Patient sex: F
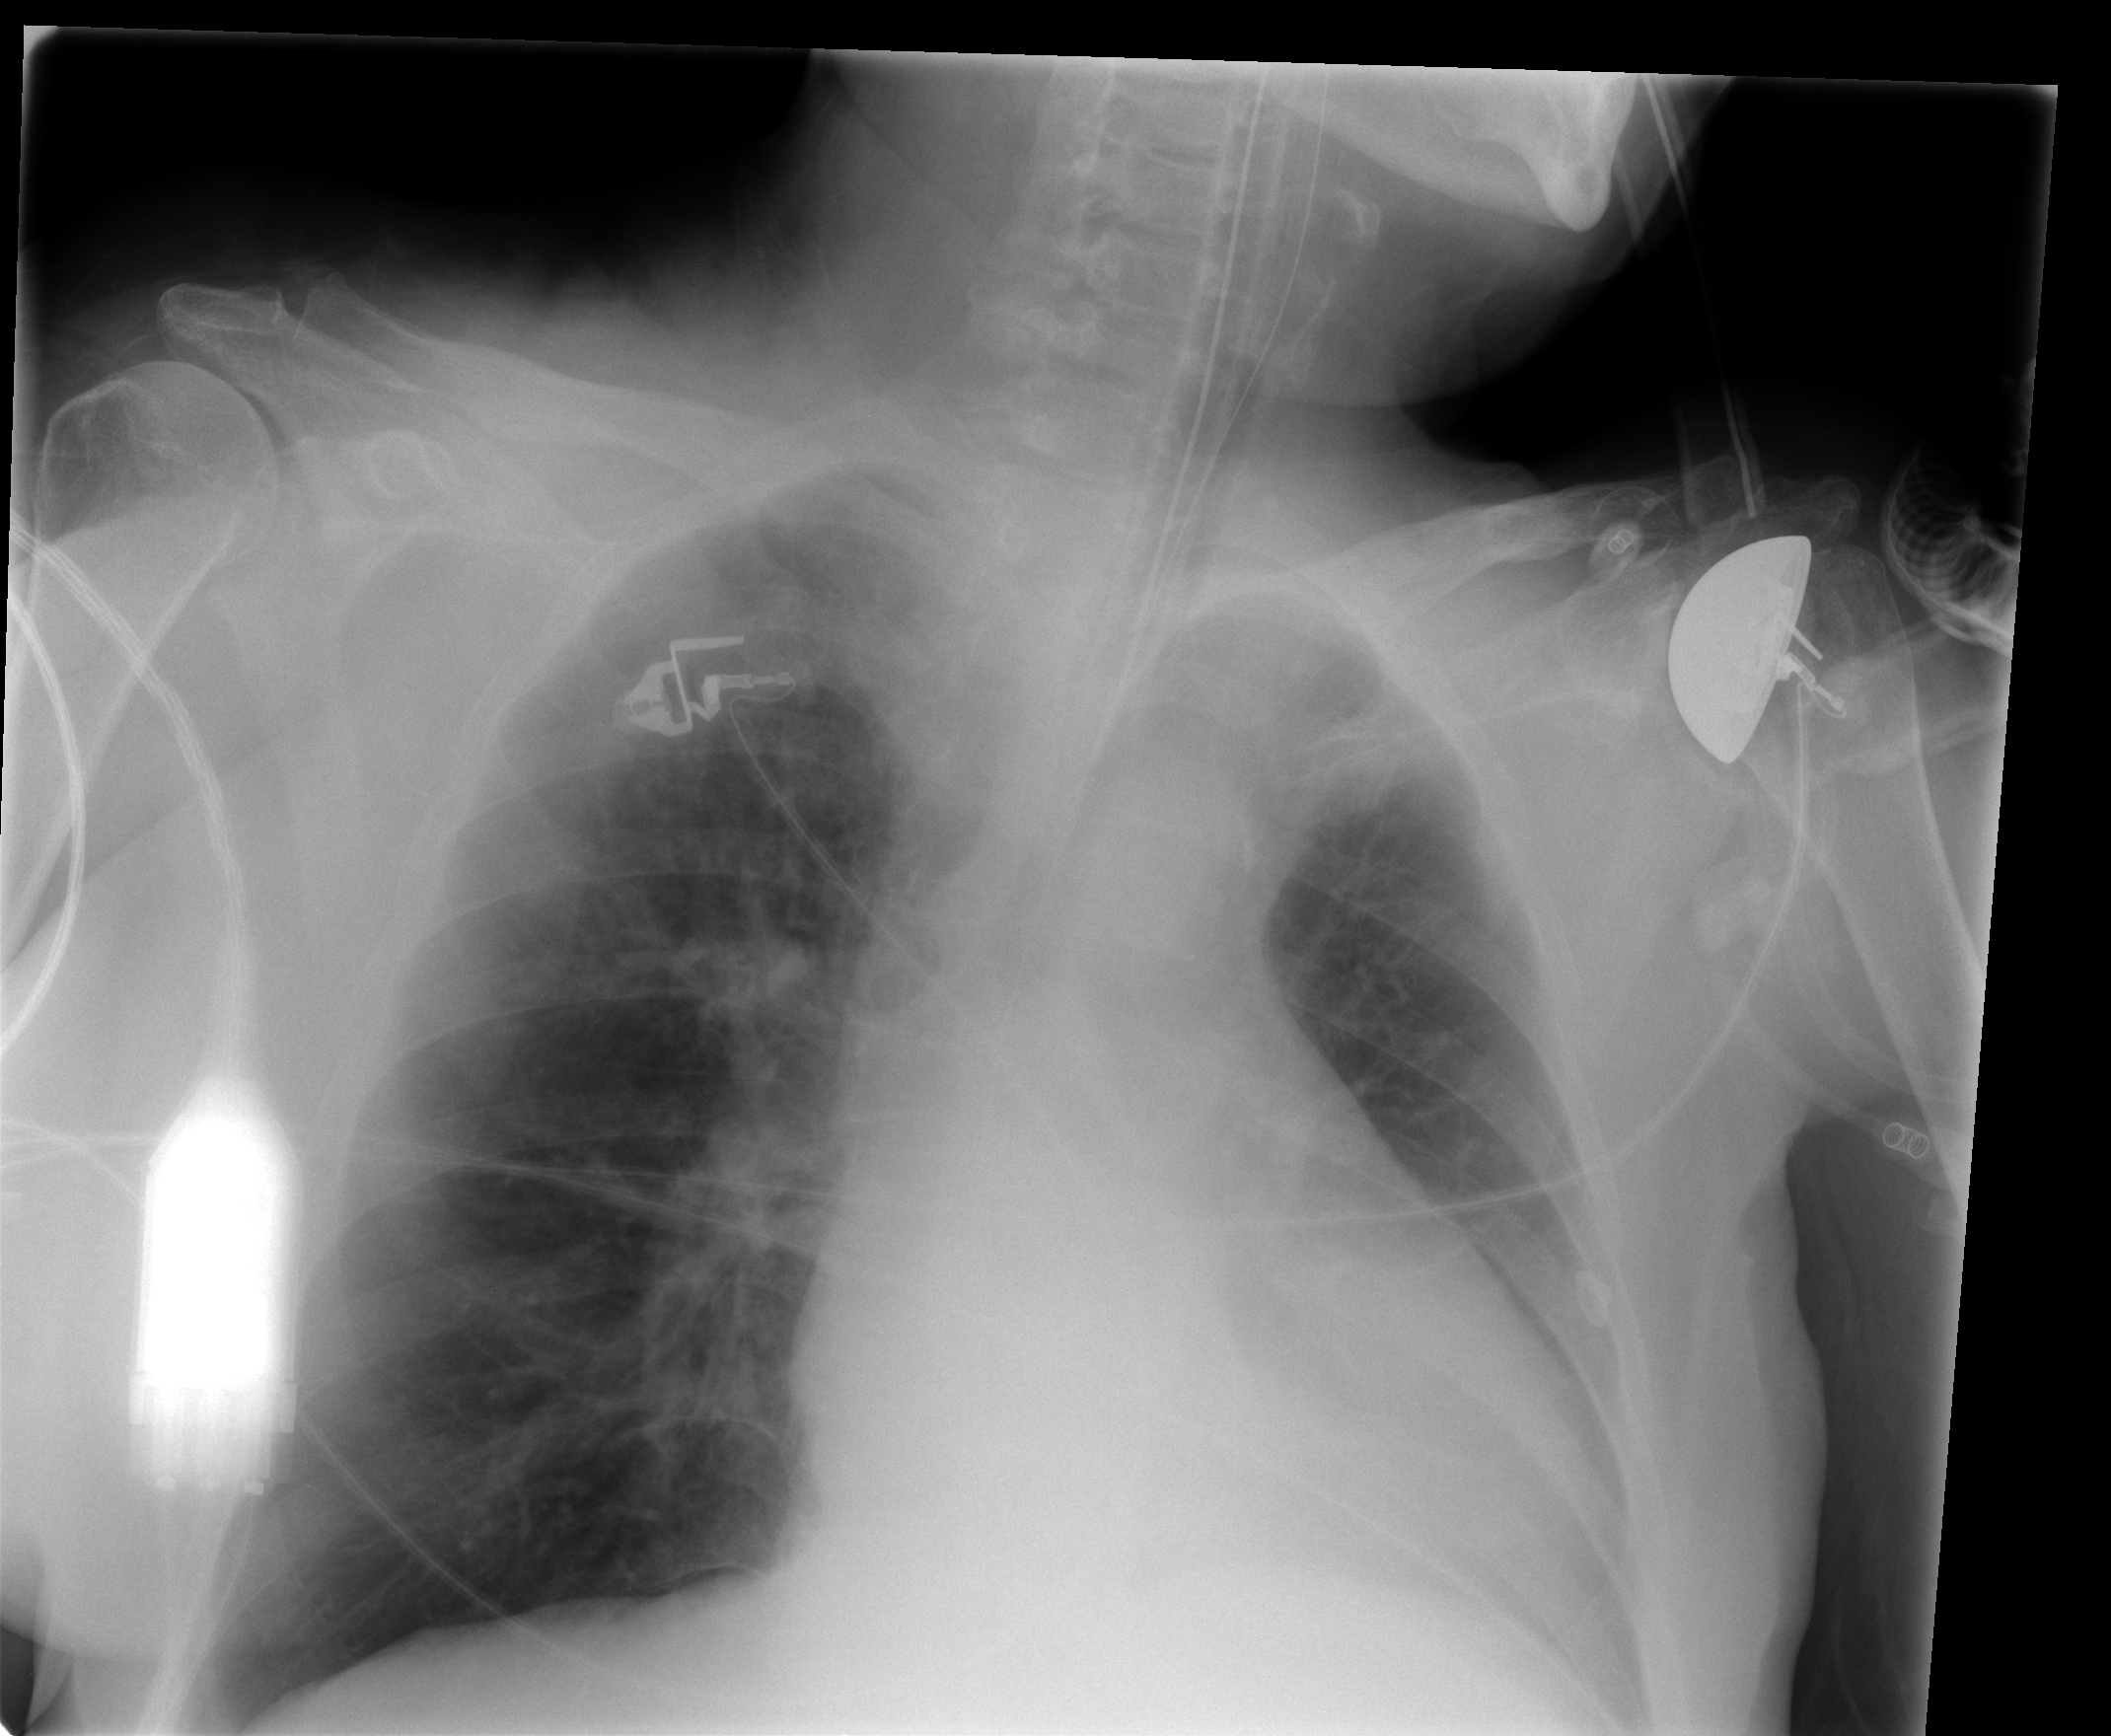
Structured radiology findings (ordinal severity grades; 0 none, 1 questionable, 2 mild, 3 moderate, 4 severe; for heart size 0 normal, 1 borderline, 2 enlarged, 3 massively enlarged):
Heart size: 2
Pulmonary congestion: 1
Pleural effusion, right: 0
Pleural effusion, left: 2
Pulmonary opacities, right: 0
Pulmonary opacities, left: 0
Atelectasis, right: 2
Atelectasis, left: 2